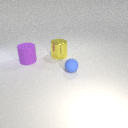
large purple rubber cylinder in front of large yellow metal cylinder